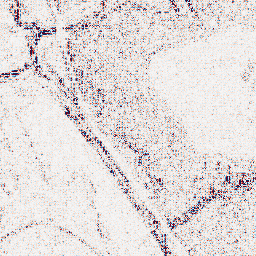
Category: wavelet
Decomposition family: wavelet_dwt
Decomposition parameters: wavelet: sym4
level: 1
Upsampling method: cubic_mitchell
Upsampling parameters: scale: 4
Upsampling scale: 4